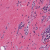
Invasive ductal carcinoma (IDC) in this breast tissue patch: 1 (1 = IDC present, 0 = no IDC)